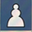
Piece: wP